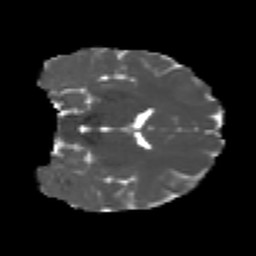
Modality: MD
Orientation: coronal
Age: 27
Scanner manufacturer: siemens
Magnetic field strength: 3 T
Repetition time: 4.52 s
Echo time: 0.084 s